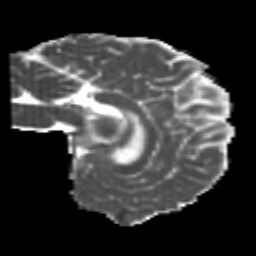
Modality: MD
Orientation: sagittal
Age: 22
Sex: male
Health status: healthy
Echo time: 0.074 s